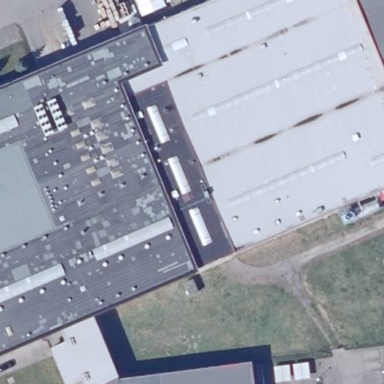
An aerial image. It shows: Industrial building.